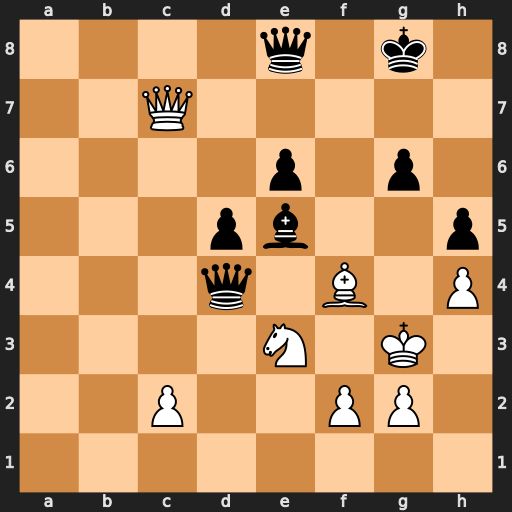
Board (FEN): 4q1k1/2Q5/4p1p1/3pb2p/3q1B1P/4N1K1/2P2PP1/8
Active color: w
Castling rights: -
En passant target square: -
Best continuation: Bxe5 Qxe5+ Qxe5